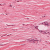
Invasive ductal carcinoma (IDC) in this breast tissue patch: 1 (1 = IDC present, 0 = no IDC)